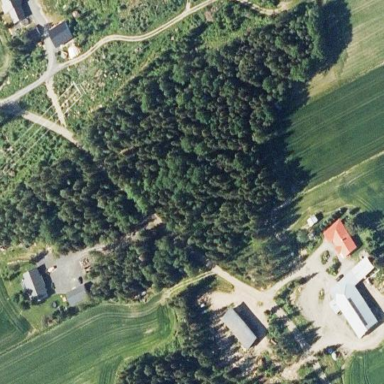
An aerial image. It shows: Forest area.